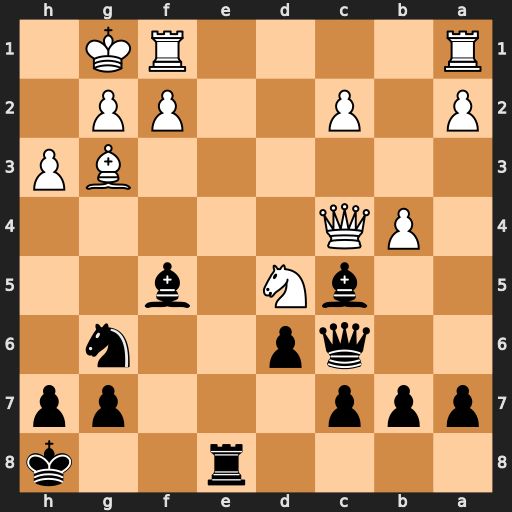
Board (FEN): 4r2k/ppp3pp/2qp2n1/2bN1b2/1PQ5/6BP/P1P2PP1/R4RK1
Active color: b
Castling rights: -
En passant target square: -
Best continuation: Bxf2+ Bxf2 Qxc4